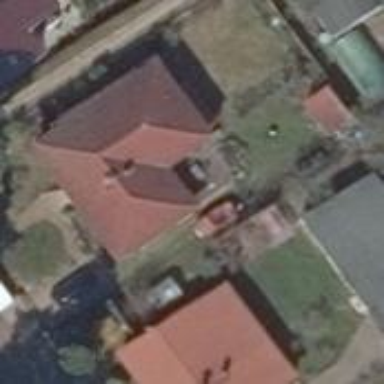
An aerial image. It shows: Detached building with hipped roof shape.